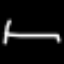
Label: bed